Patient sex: M
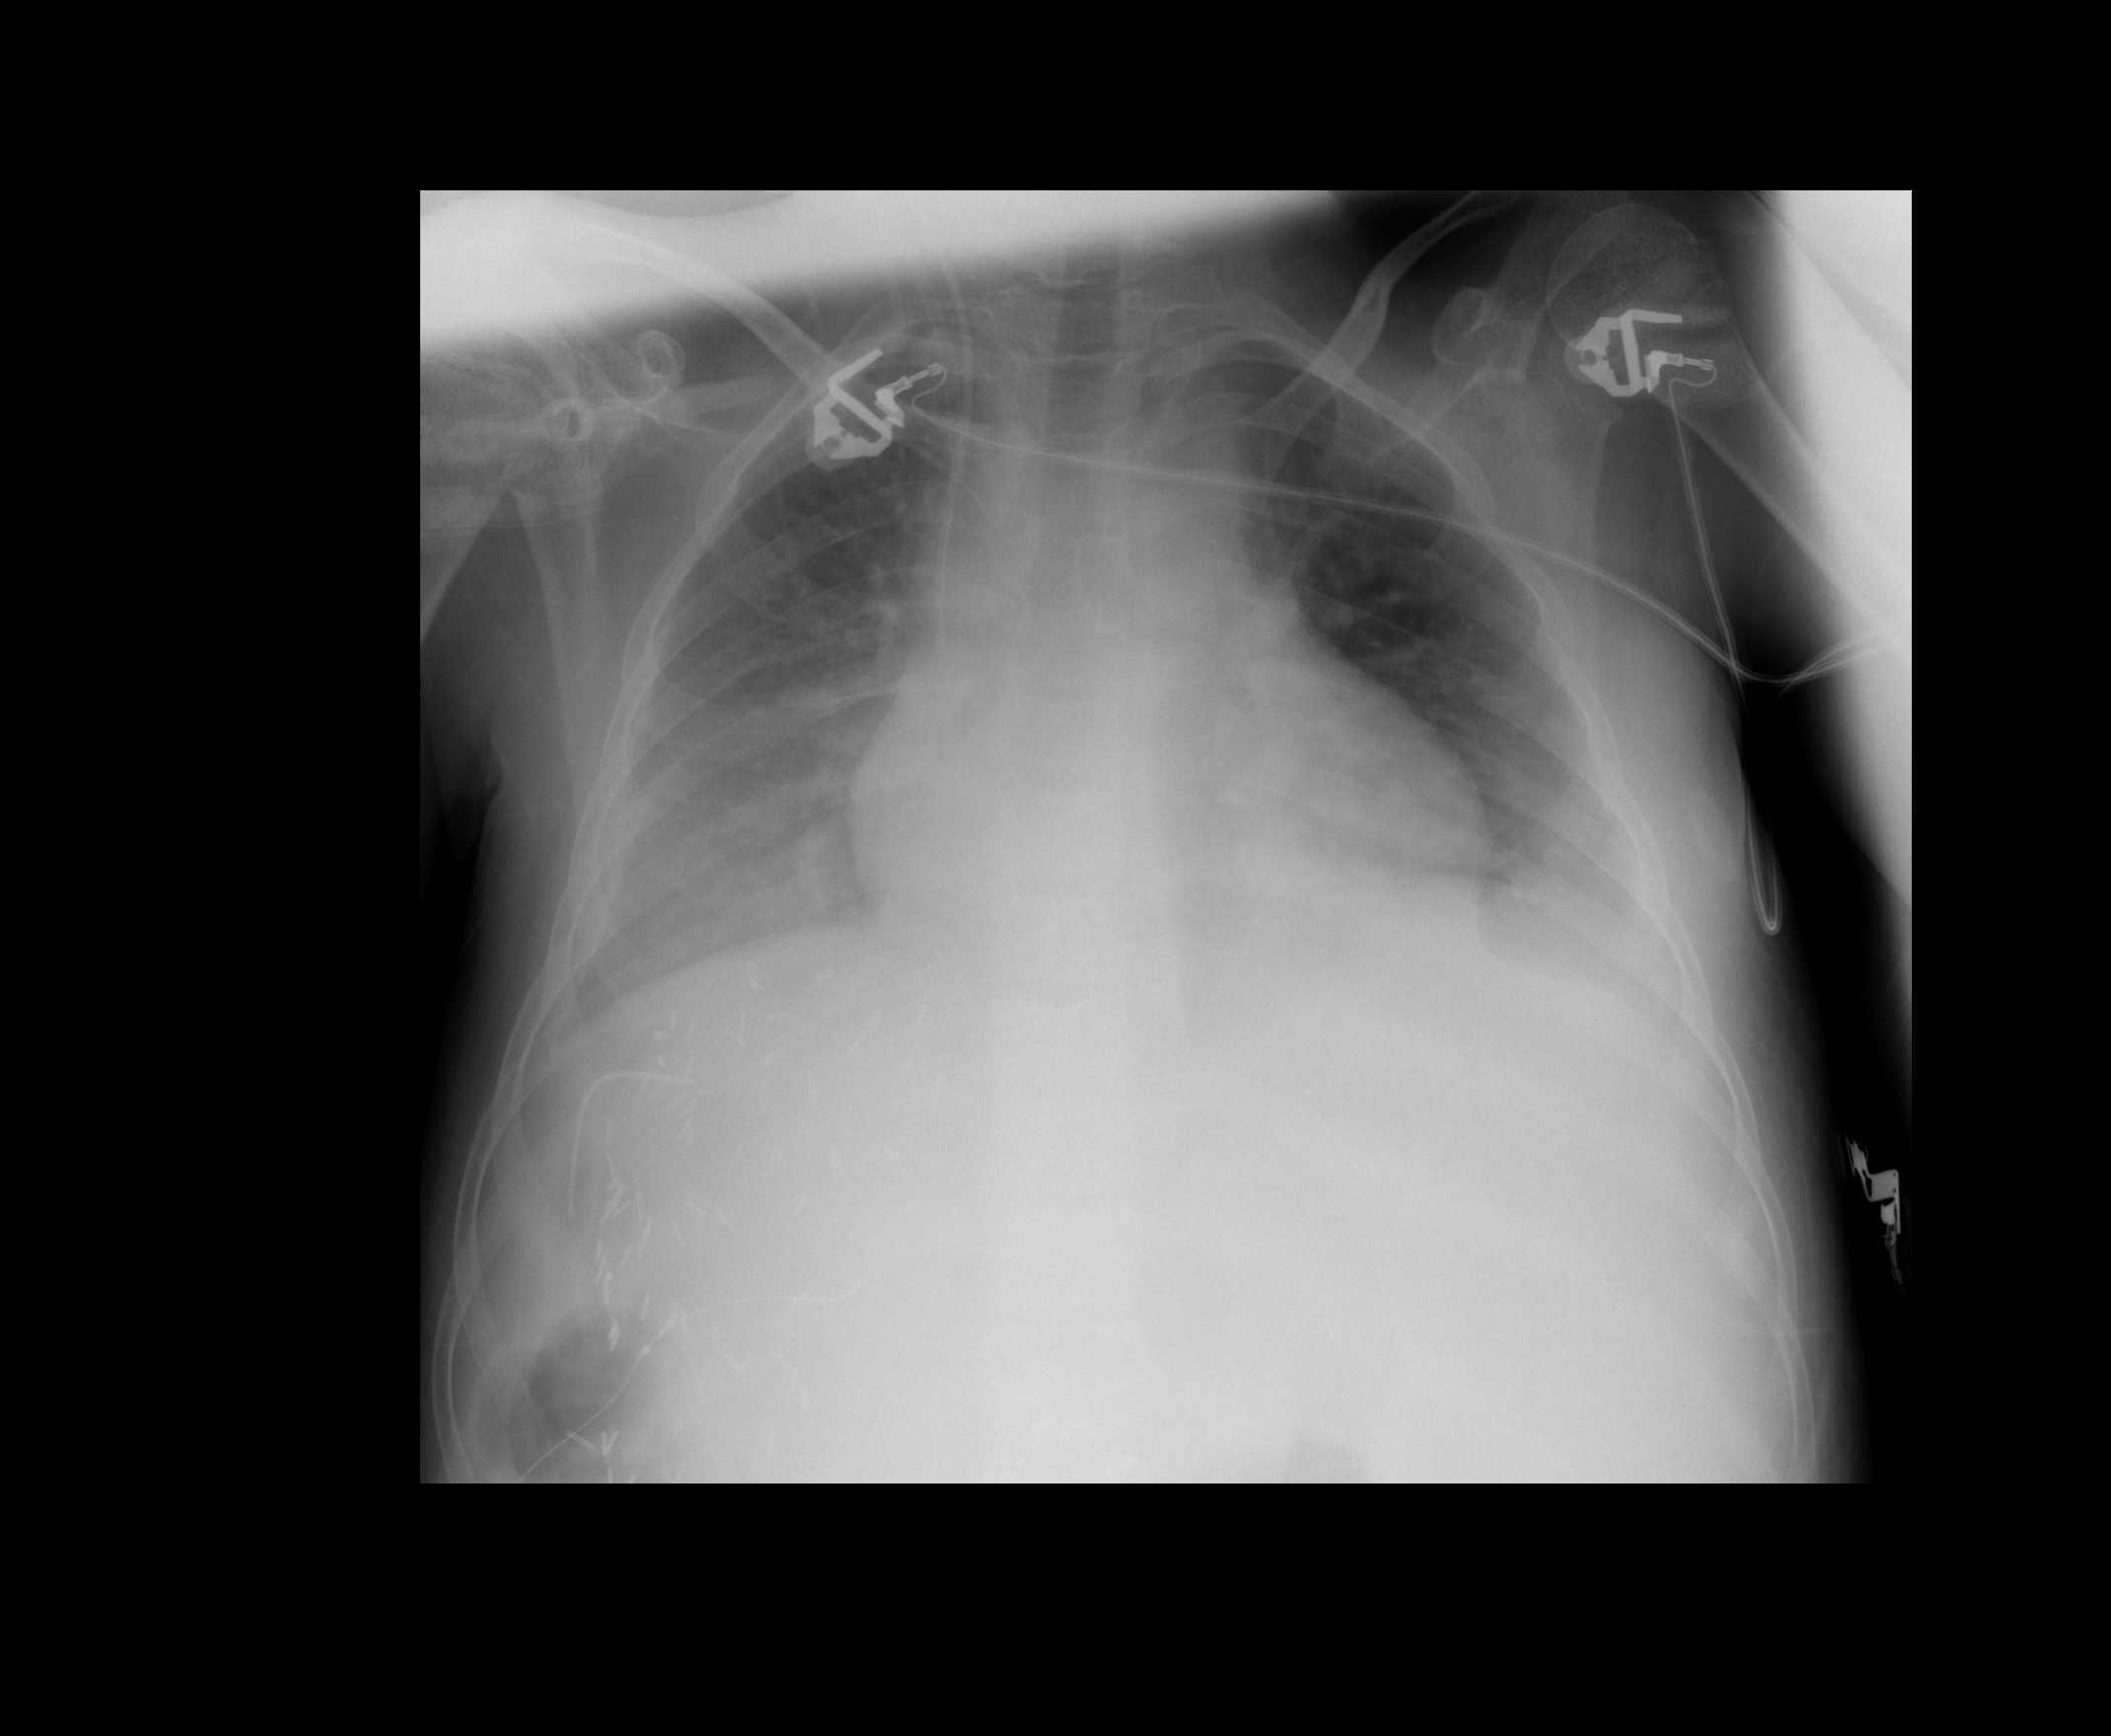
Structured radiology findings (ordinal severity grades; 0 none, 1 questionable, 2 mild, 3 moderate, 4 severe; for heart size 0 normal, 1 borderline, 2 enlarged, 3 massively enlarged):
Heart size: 1
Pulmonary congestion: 2
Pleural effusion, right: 2
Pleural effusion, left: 2
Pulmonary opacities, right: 0
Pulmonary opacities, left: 0
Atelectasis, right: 2
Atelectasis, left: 2